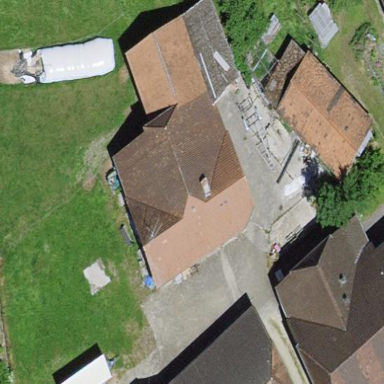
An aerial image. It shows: Rural barn.